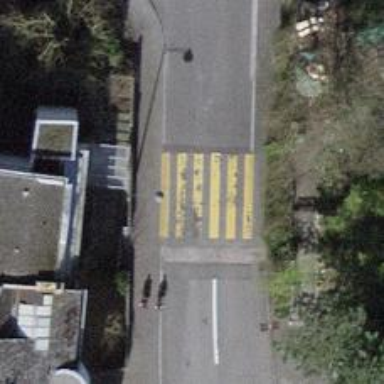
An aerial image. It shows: Marked road crossing.